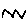
Label: zigzag